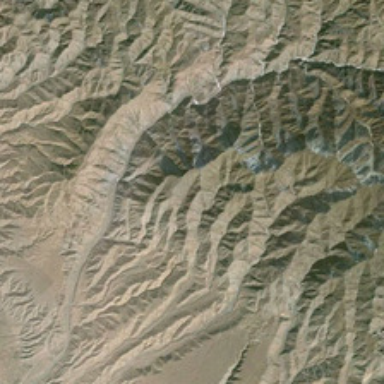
It is a piece of yellow mountain .